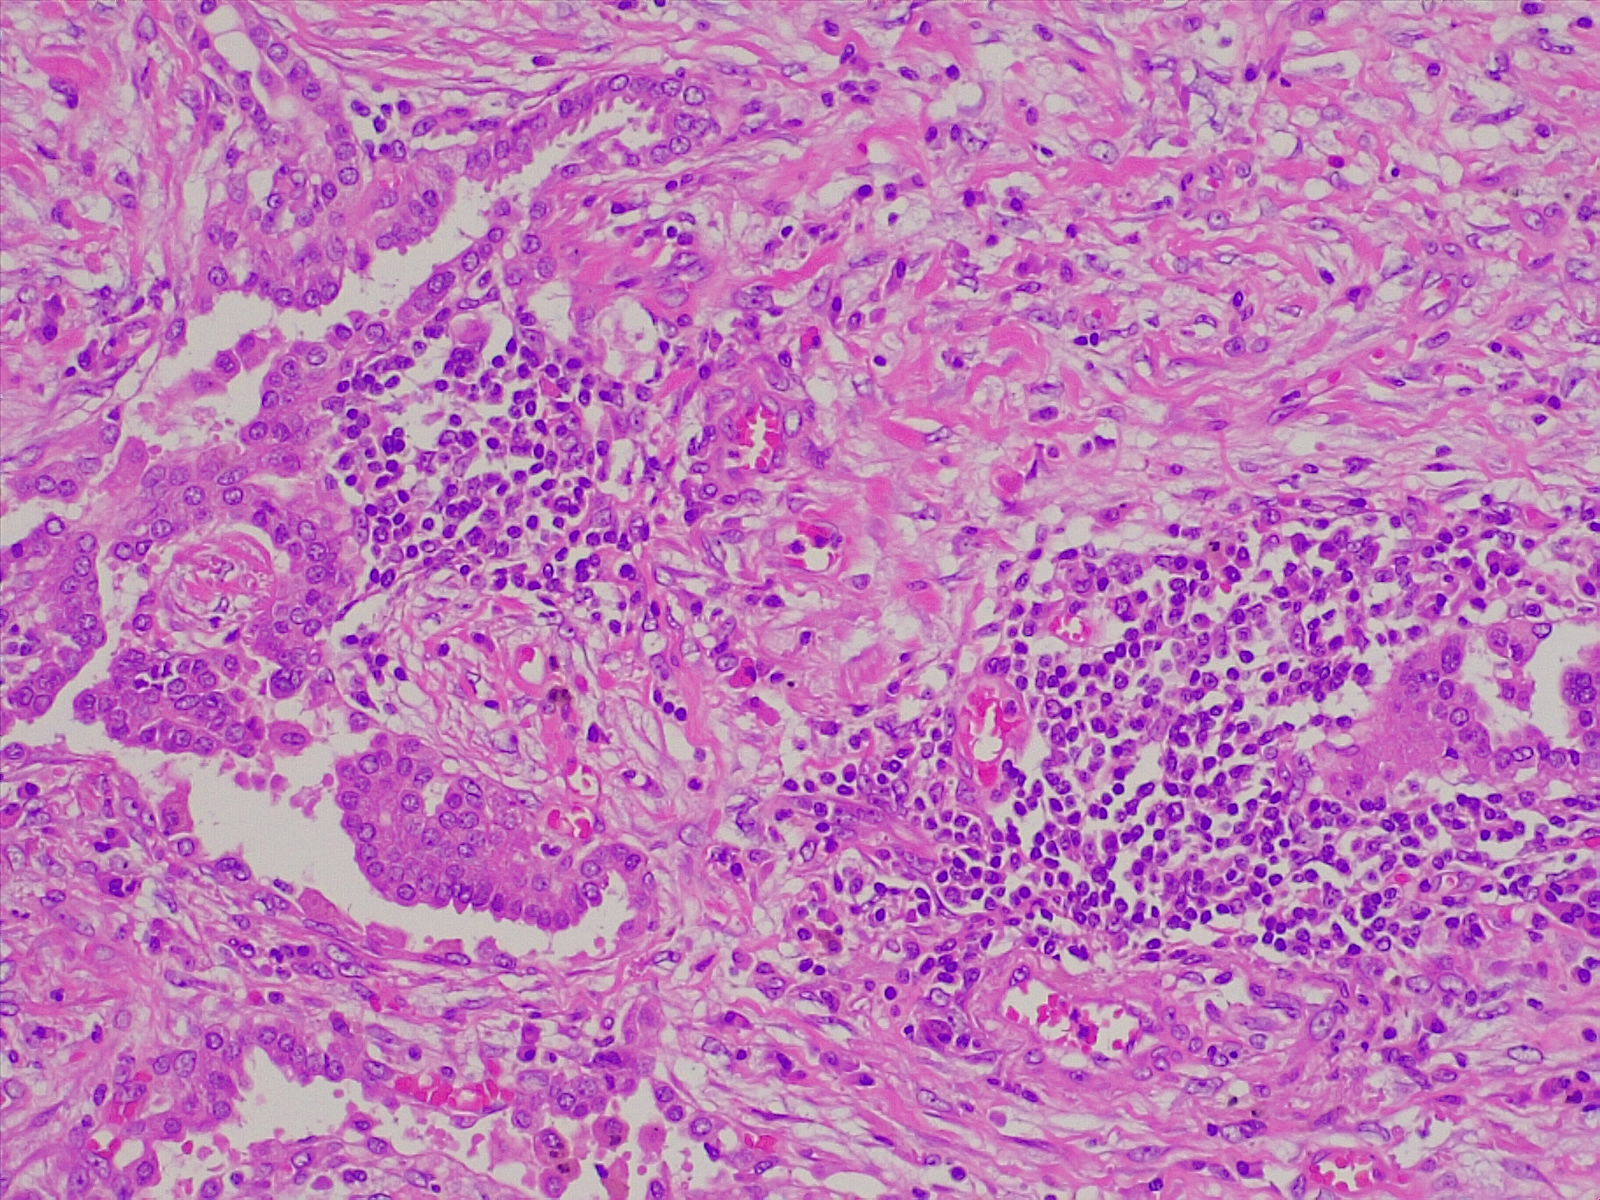
Label: normal lung tissue